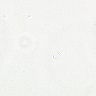
Metastatic tissue present: no